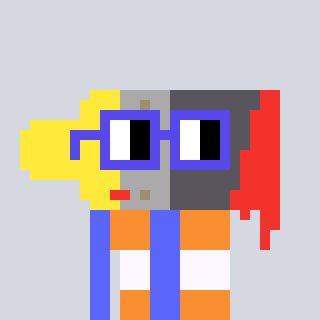
a pixel art character with square blue glasses, a paintbrush-shaped head and a purple-colored body on a cool background